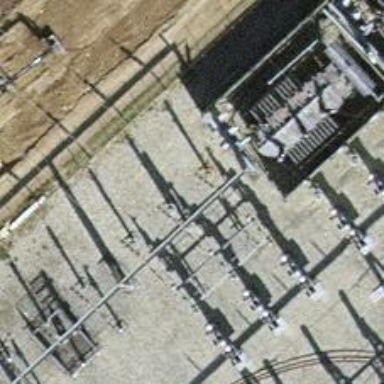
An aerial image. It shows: Three power lines with cables.